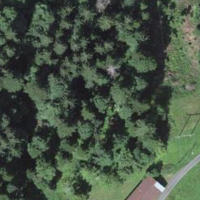
EUNIS habitat code: 43
Species observed at this site:
Petasites albus
Tussilago farfara